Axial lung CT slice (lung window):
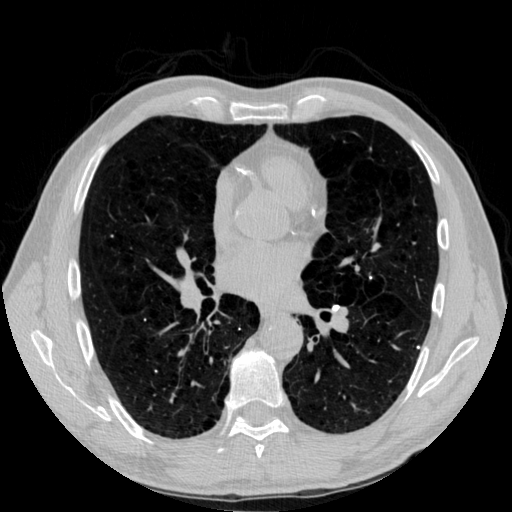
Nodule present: no